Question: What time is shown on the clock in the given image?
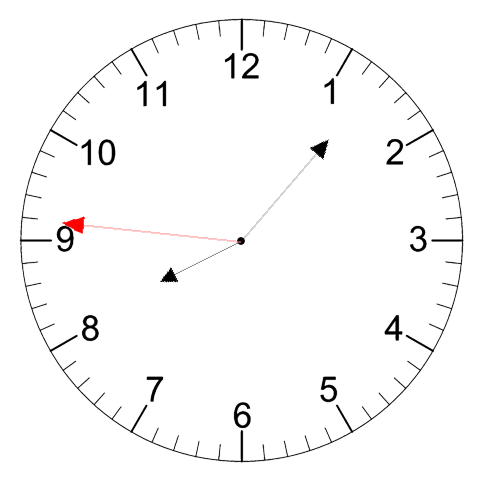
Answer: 08:06:46